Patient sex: M
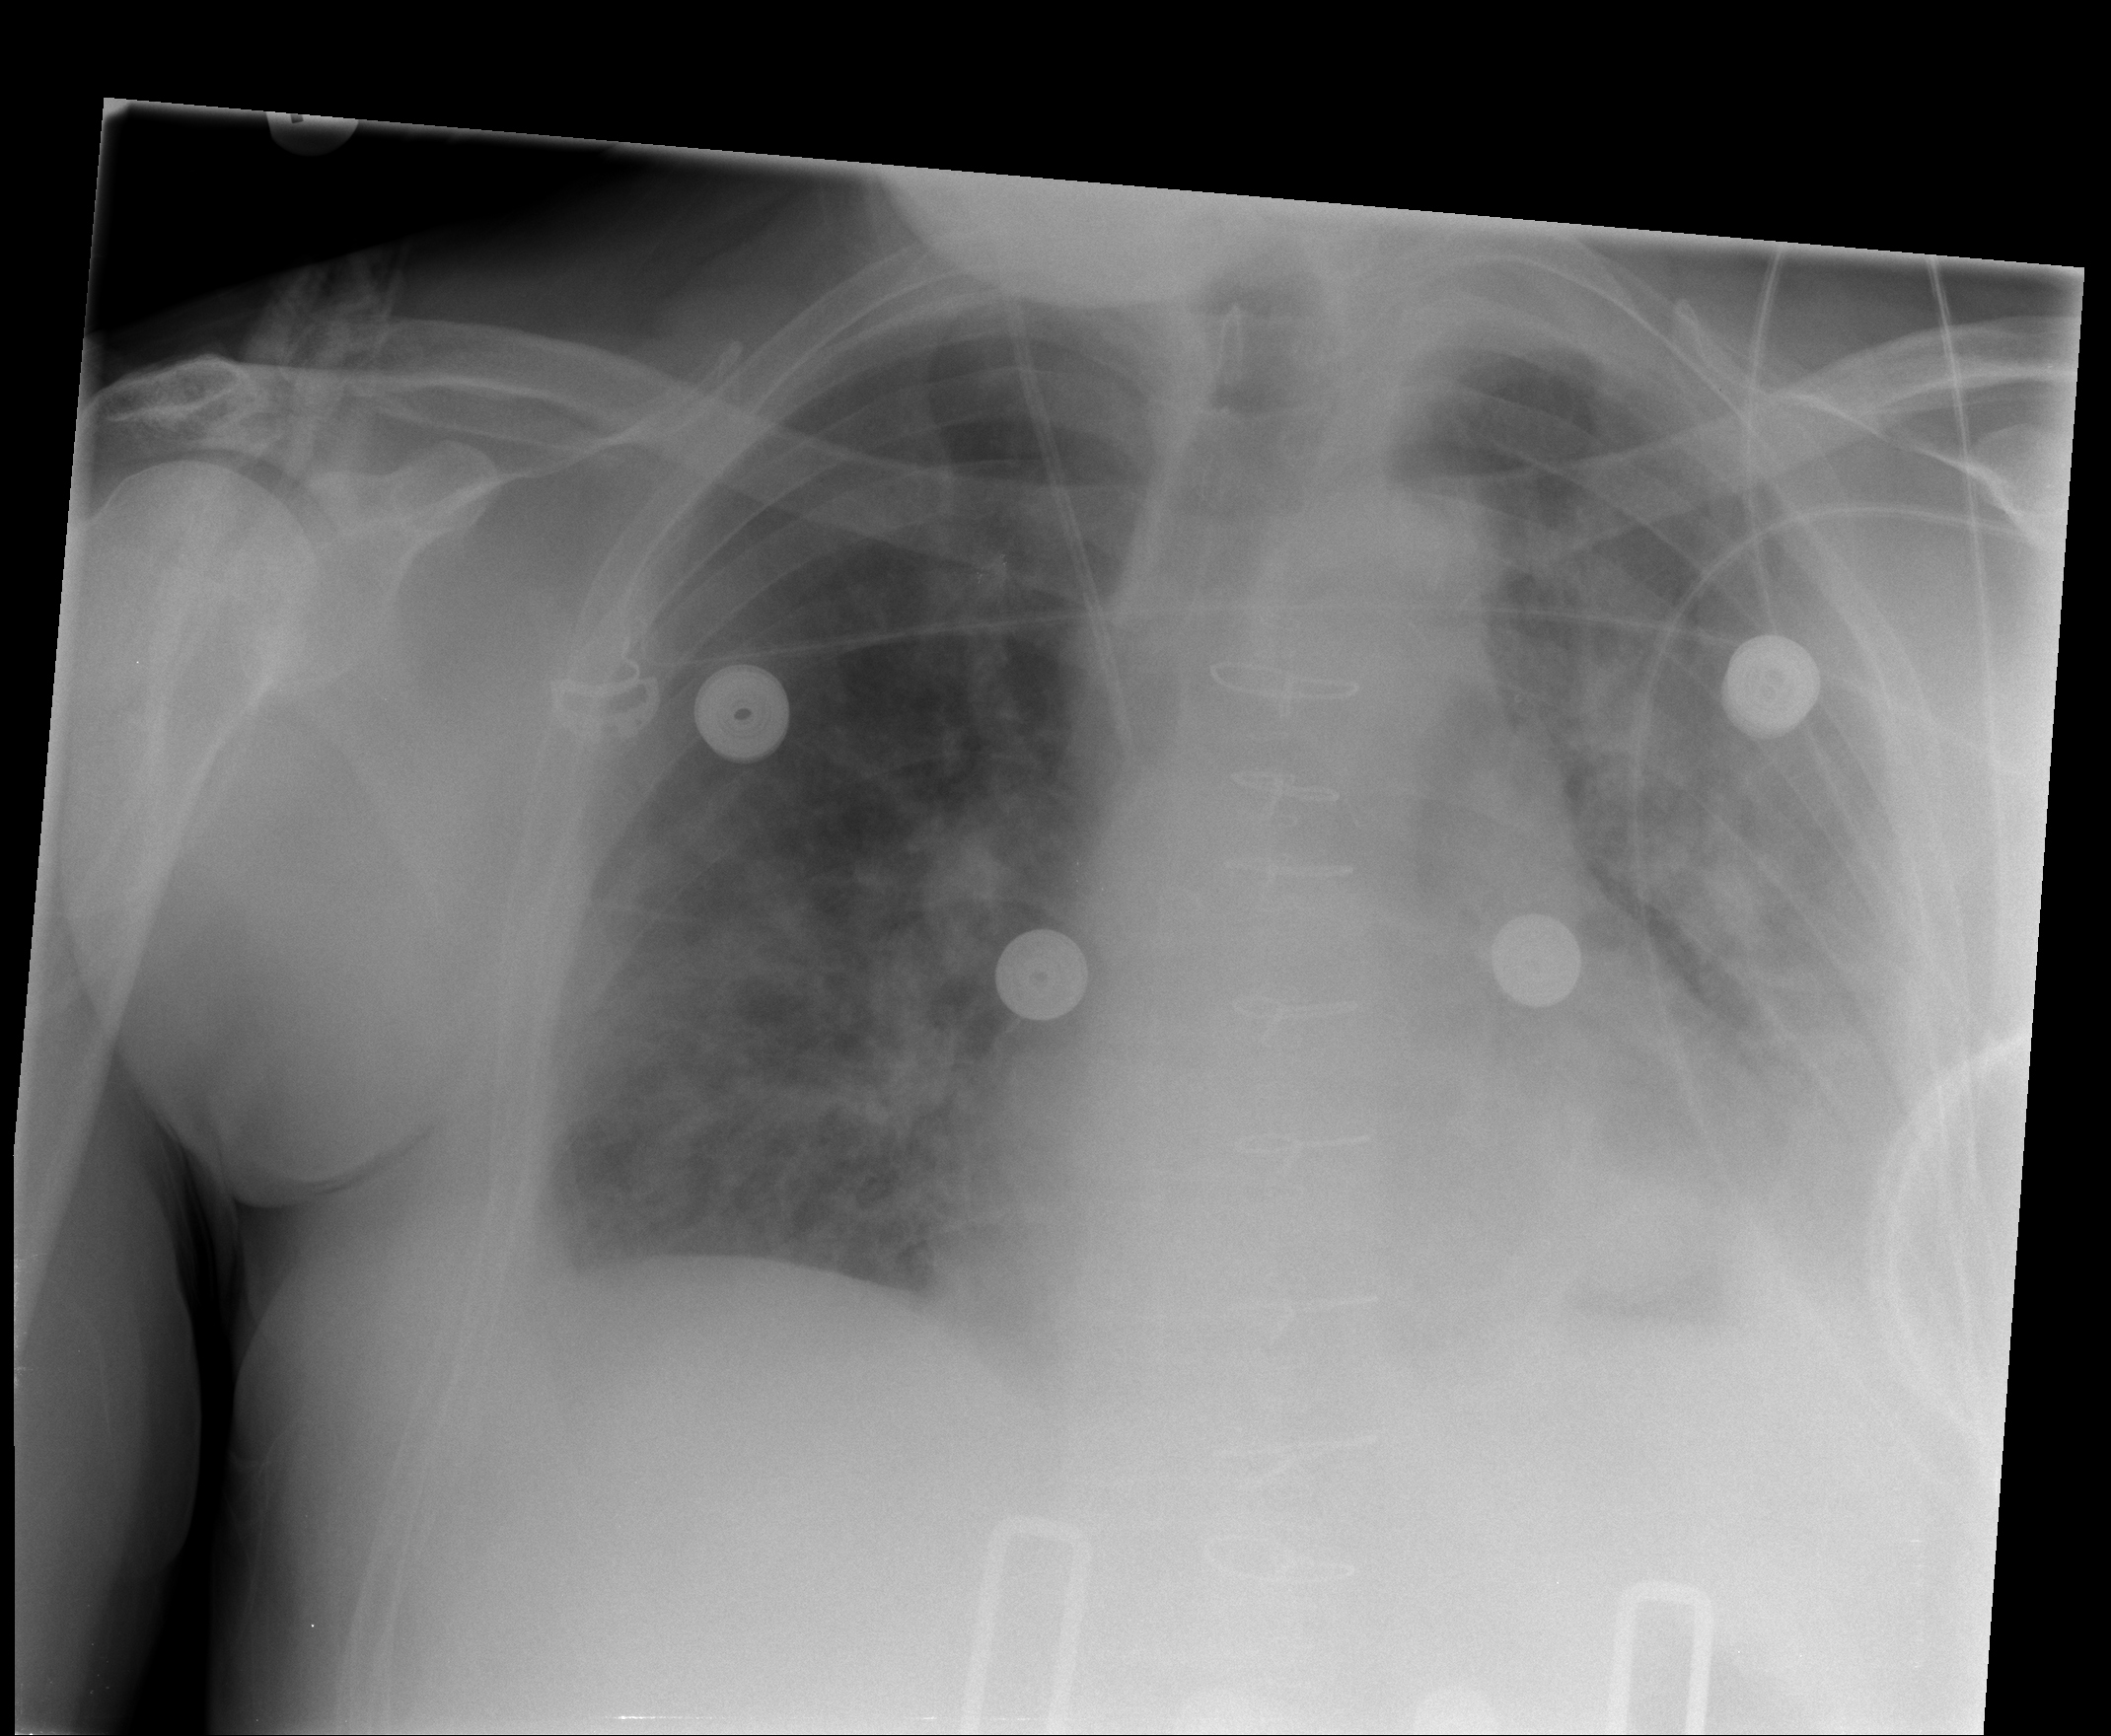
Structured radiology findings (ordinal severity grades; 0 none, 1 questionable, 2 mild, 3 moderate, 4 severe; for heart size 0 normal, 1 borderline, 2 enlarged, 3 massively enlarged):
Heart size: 2
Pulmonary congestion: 0
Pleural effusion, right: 2
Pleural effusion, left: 3
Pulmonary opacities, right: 3
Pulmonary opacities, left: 2
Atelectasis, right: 2
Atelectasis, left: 2